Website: macys
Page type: customer-info-address
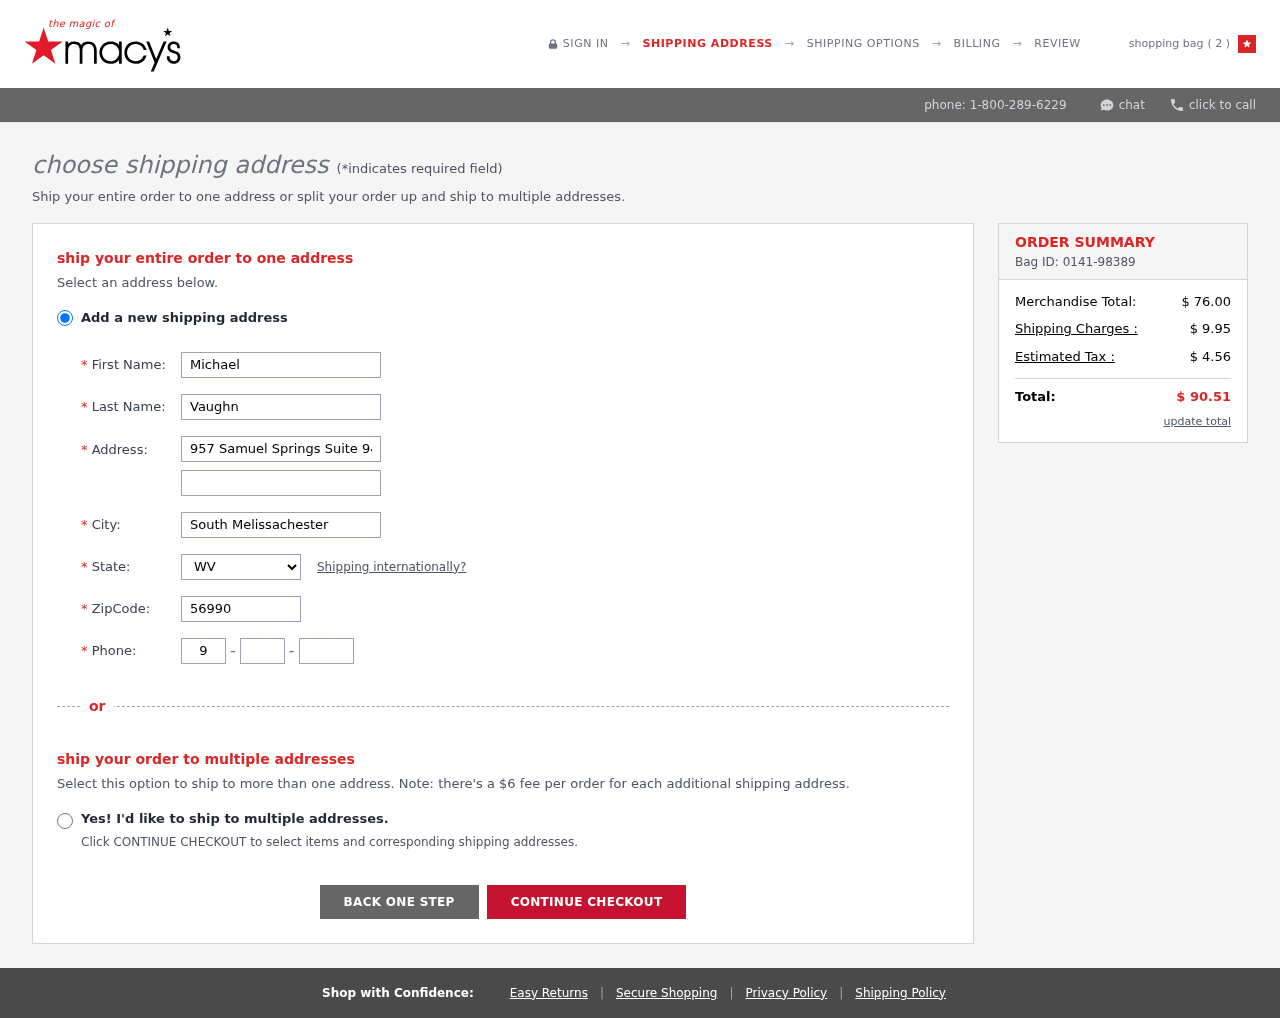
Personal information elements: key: PII_CITY
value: South Melissachester
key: PII_FIRSTNAME
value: Michael
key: PII_LASTNAME
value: Vaughn
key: PII_PHONE_AREA
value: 937
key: PII_PHONE_PREFIX
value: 332
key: PII_PHONE_SUFFIX
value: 0935
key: PII_POSTCODE
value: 56990
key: PII_STATE_ABBR
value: WV
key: PII_STREET
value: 957 Samuel Springs Suite 948
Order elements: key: ORDER_NUM_ITEMS
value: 2
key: ORDER_ID
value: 0141-98389
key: ORDER_SUBTOTAL
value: $ 76.00
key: ORDER_SHIPPING_COST
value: $ 9.95
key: ORDER_TAX
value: $ 4.56
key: ORDER_TOTAL
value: $ 90.51